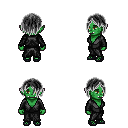
a pixel art fantasy rpg character, female body template, orc, green skin, gray robe, red pants, gray bangs hairstyle, ghillies, four views (front, back, left, right), 2x2 character sprite sheet, small pixel art, hard edges, no anti-aliasing